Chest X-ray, PA view. Patient: 52 years old, sex M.
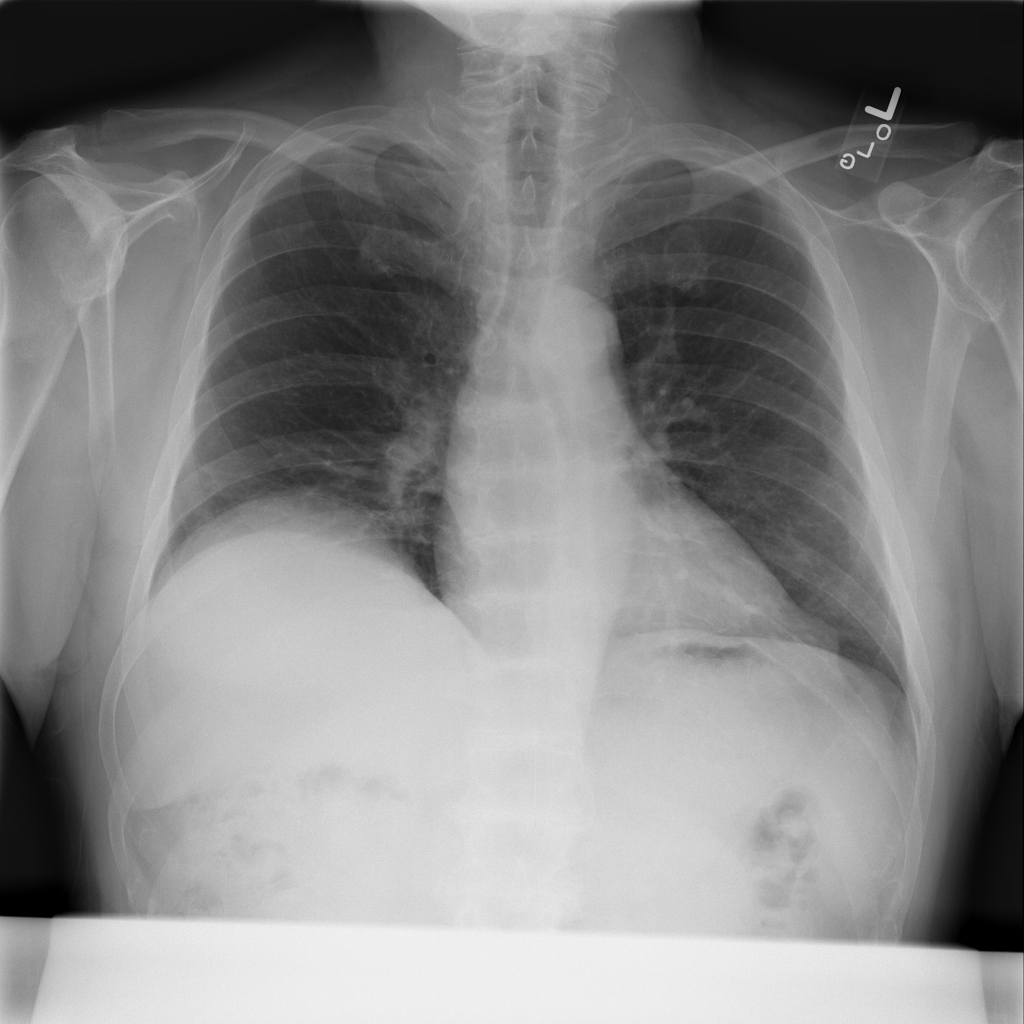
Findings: No Finding